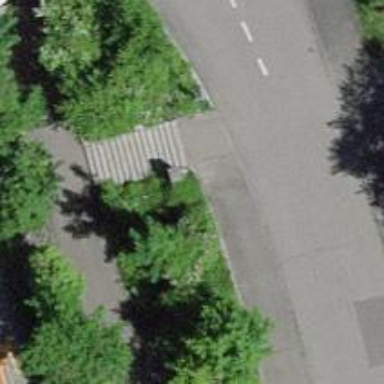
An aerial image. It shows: Road with steps.